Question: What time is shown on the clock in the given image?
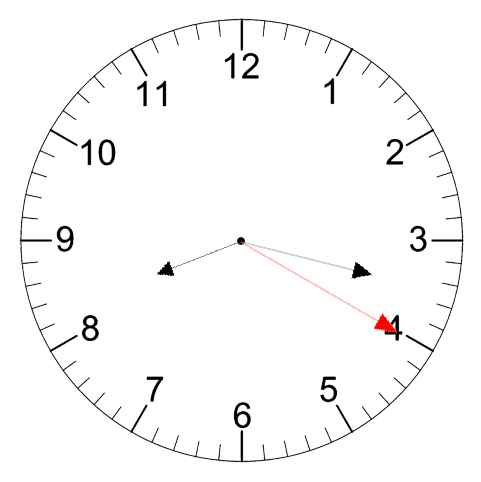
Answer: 08:17:20